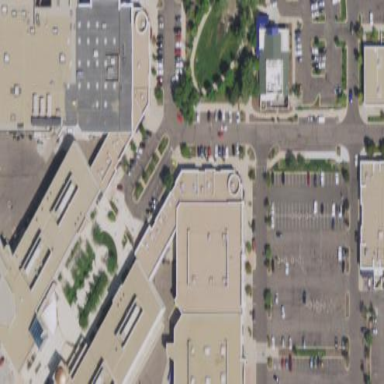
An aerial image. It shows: Retail building which is mall.